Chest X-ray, PA view. Patient: 66 years old, sex F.
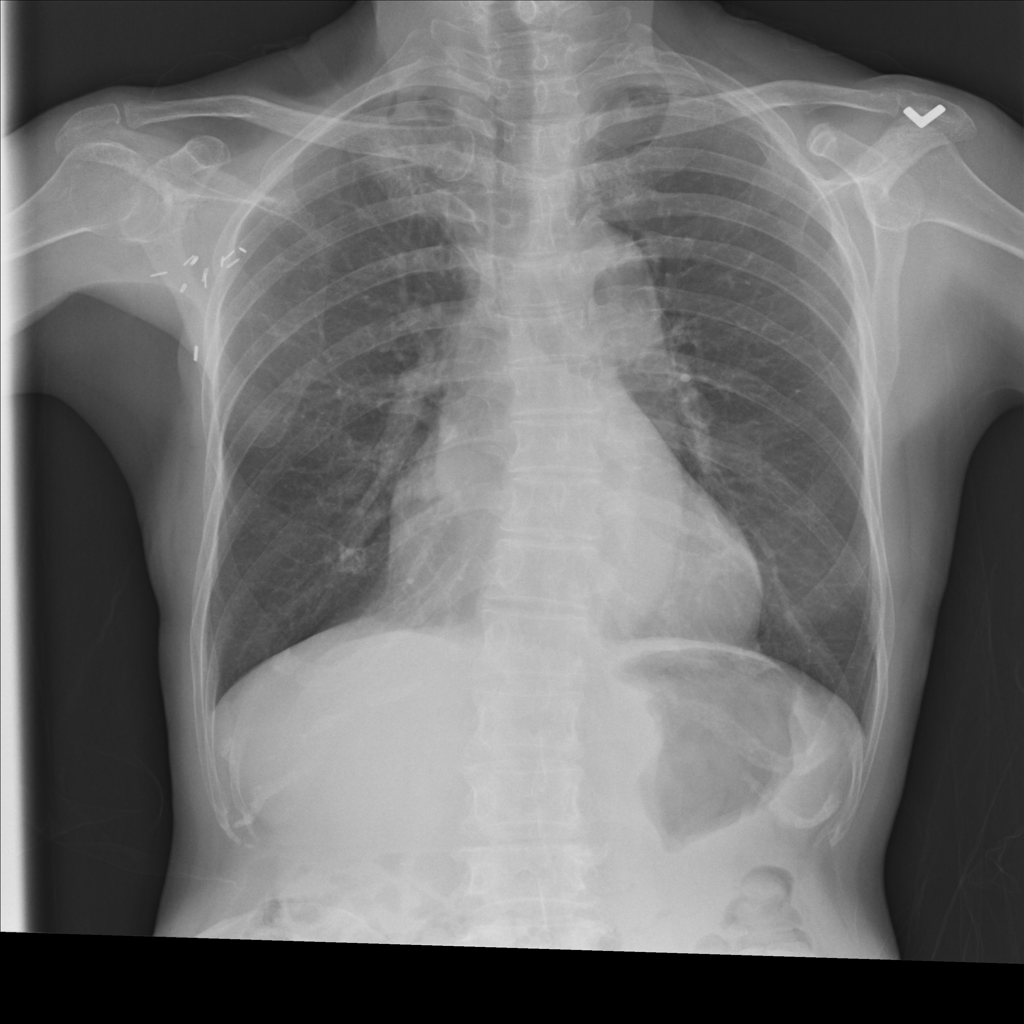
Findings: No Finding